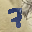
Label: 7